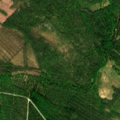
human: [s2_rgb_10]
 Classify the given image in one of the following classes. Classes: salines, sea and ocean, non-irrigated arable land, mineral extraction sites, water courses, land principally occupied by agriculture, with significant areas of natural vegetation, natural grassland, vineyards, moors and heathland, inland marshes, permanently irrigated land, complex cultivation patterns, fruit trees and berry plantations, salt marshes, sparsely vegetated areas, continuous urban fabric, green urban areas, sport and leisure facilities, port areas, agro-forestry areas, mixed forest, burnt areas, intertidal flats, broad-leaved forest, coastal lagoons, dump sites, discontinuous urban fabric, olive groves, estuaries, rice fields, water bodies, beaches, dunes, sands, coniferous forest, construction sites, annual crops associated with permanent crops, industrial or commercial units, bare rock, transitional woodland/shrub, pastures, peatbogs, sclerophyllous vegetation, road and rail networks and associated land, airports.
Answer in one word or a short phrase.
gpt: coniferous forest, mixed forest, transitional woodland/shrub